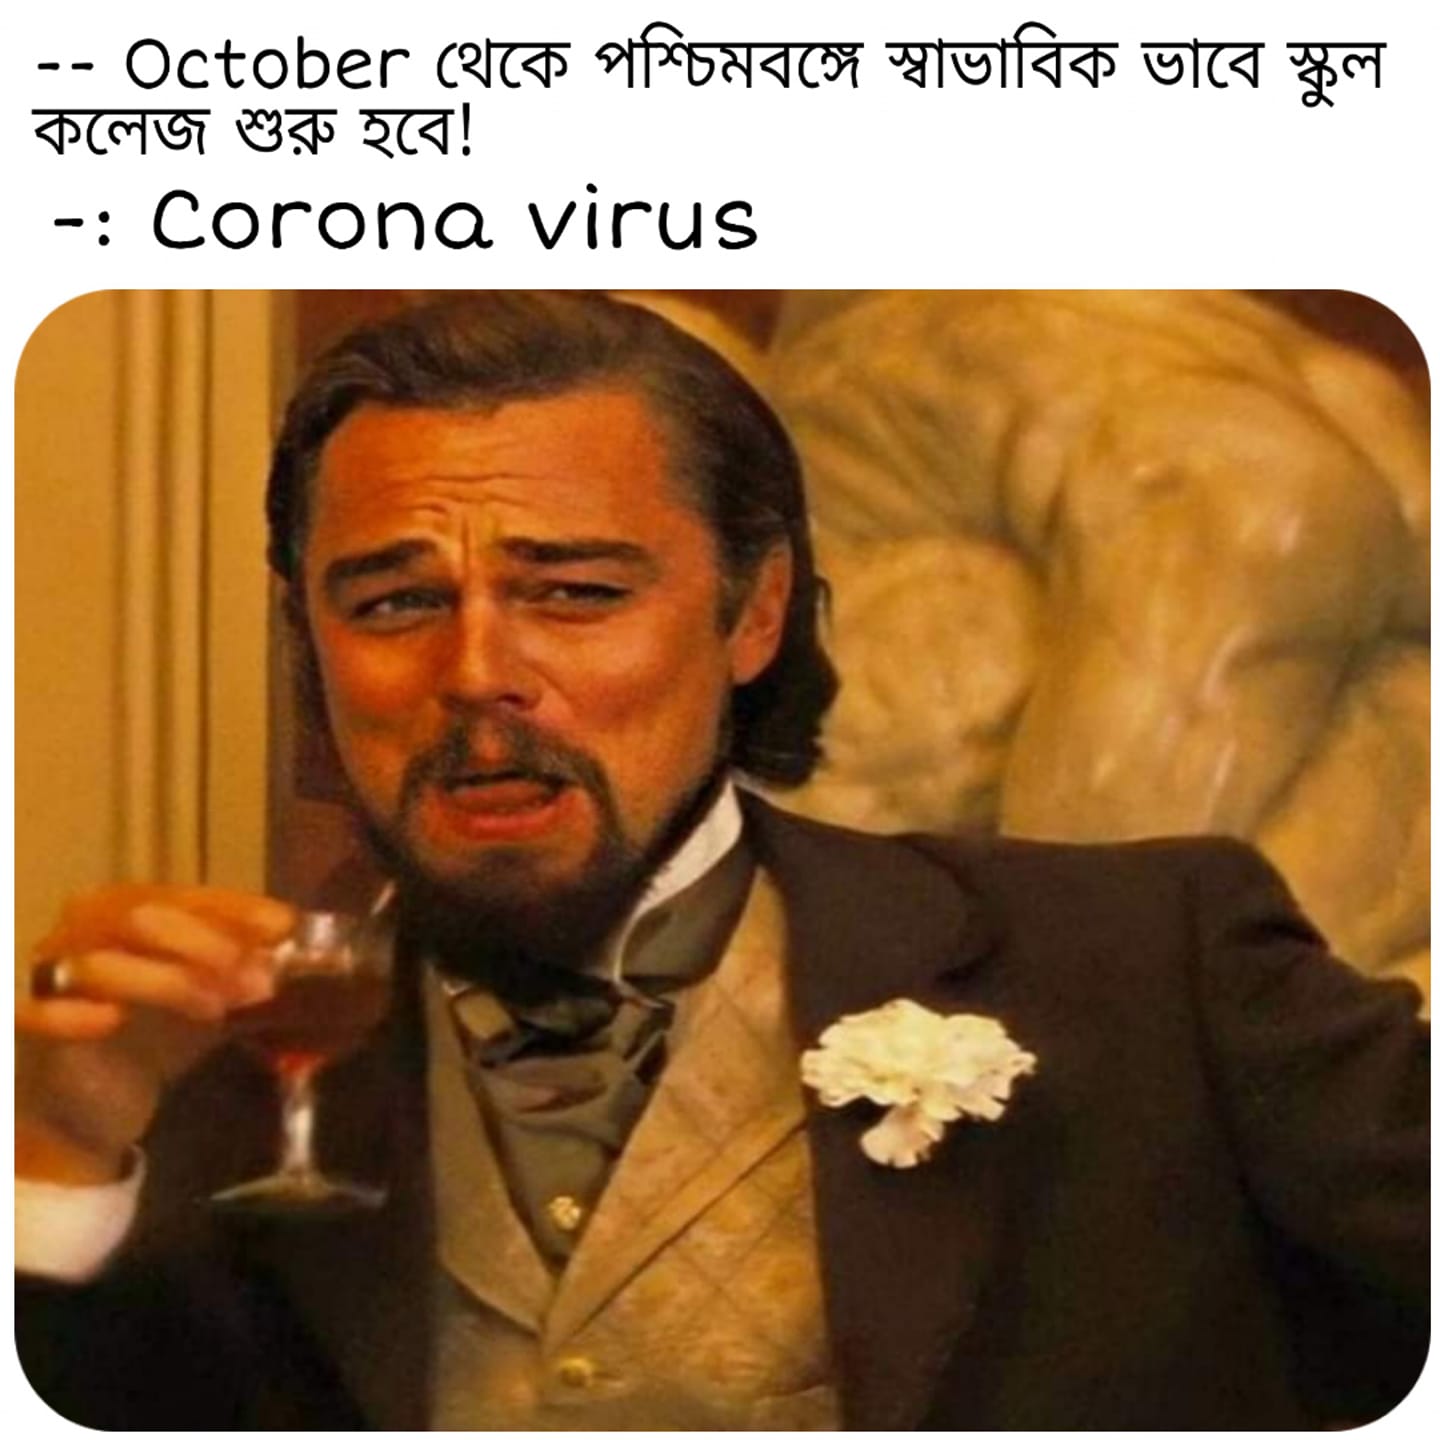
Caption: -- October  থেকে পশ্চিমবঙ্গে স্বাভাবিক ভাবে স্কুল কলেজ শুরু হবে !   - : Corona virus
Label: non-hate